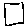
Label: square